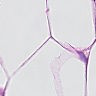
Metastatic tissue present: no